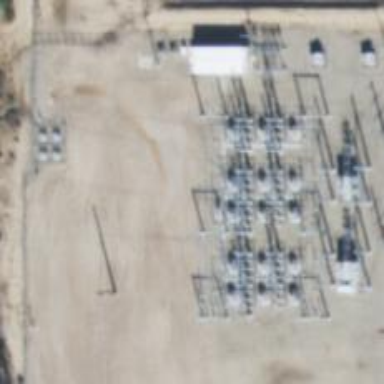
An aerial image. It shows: Switch for power supply.